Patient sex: M
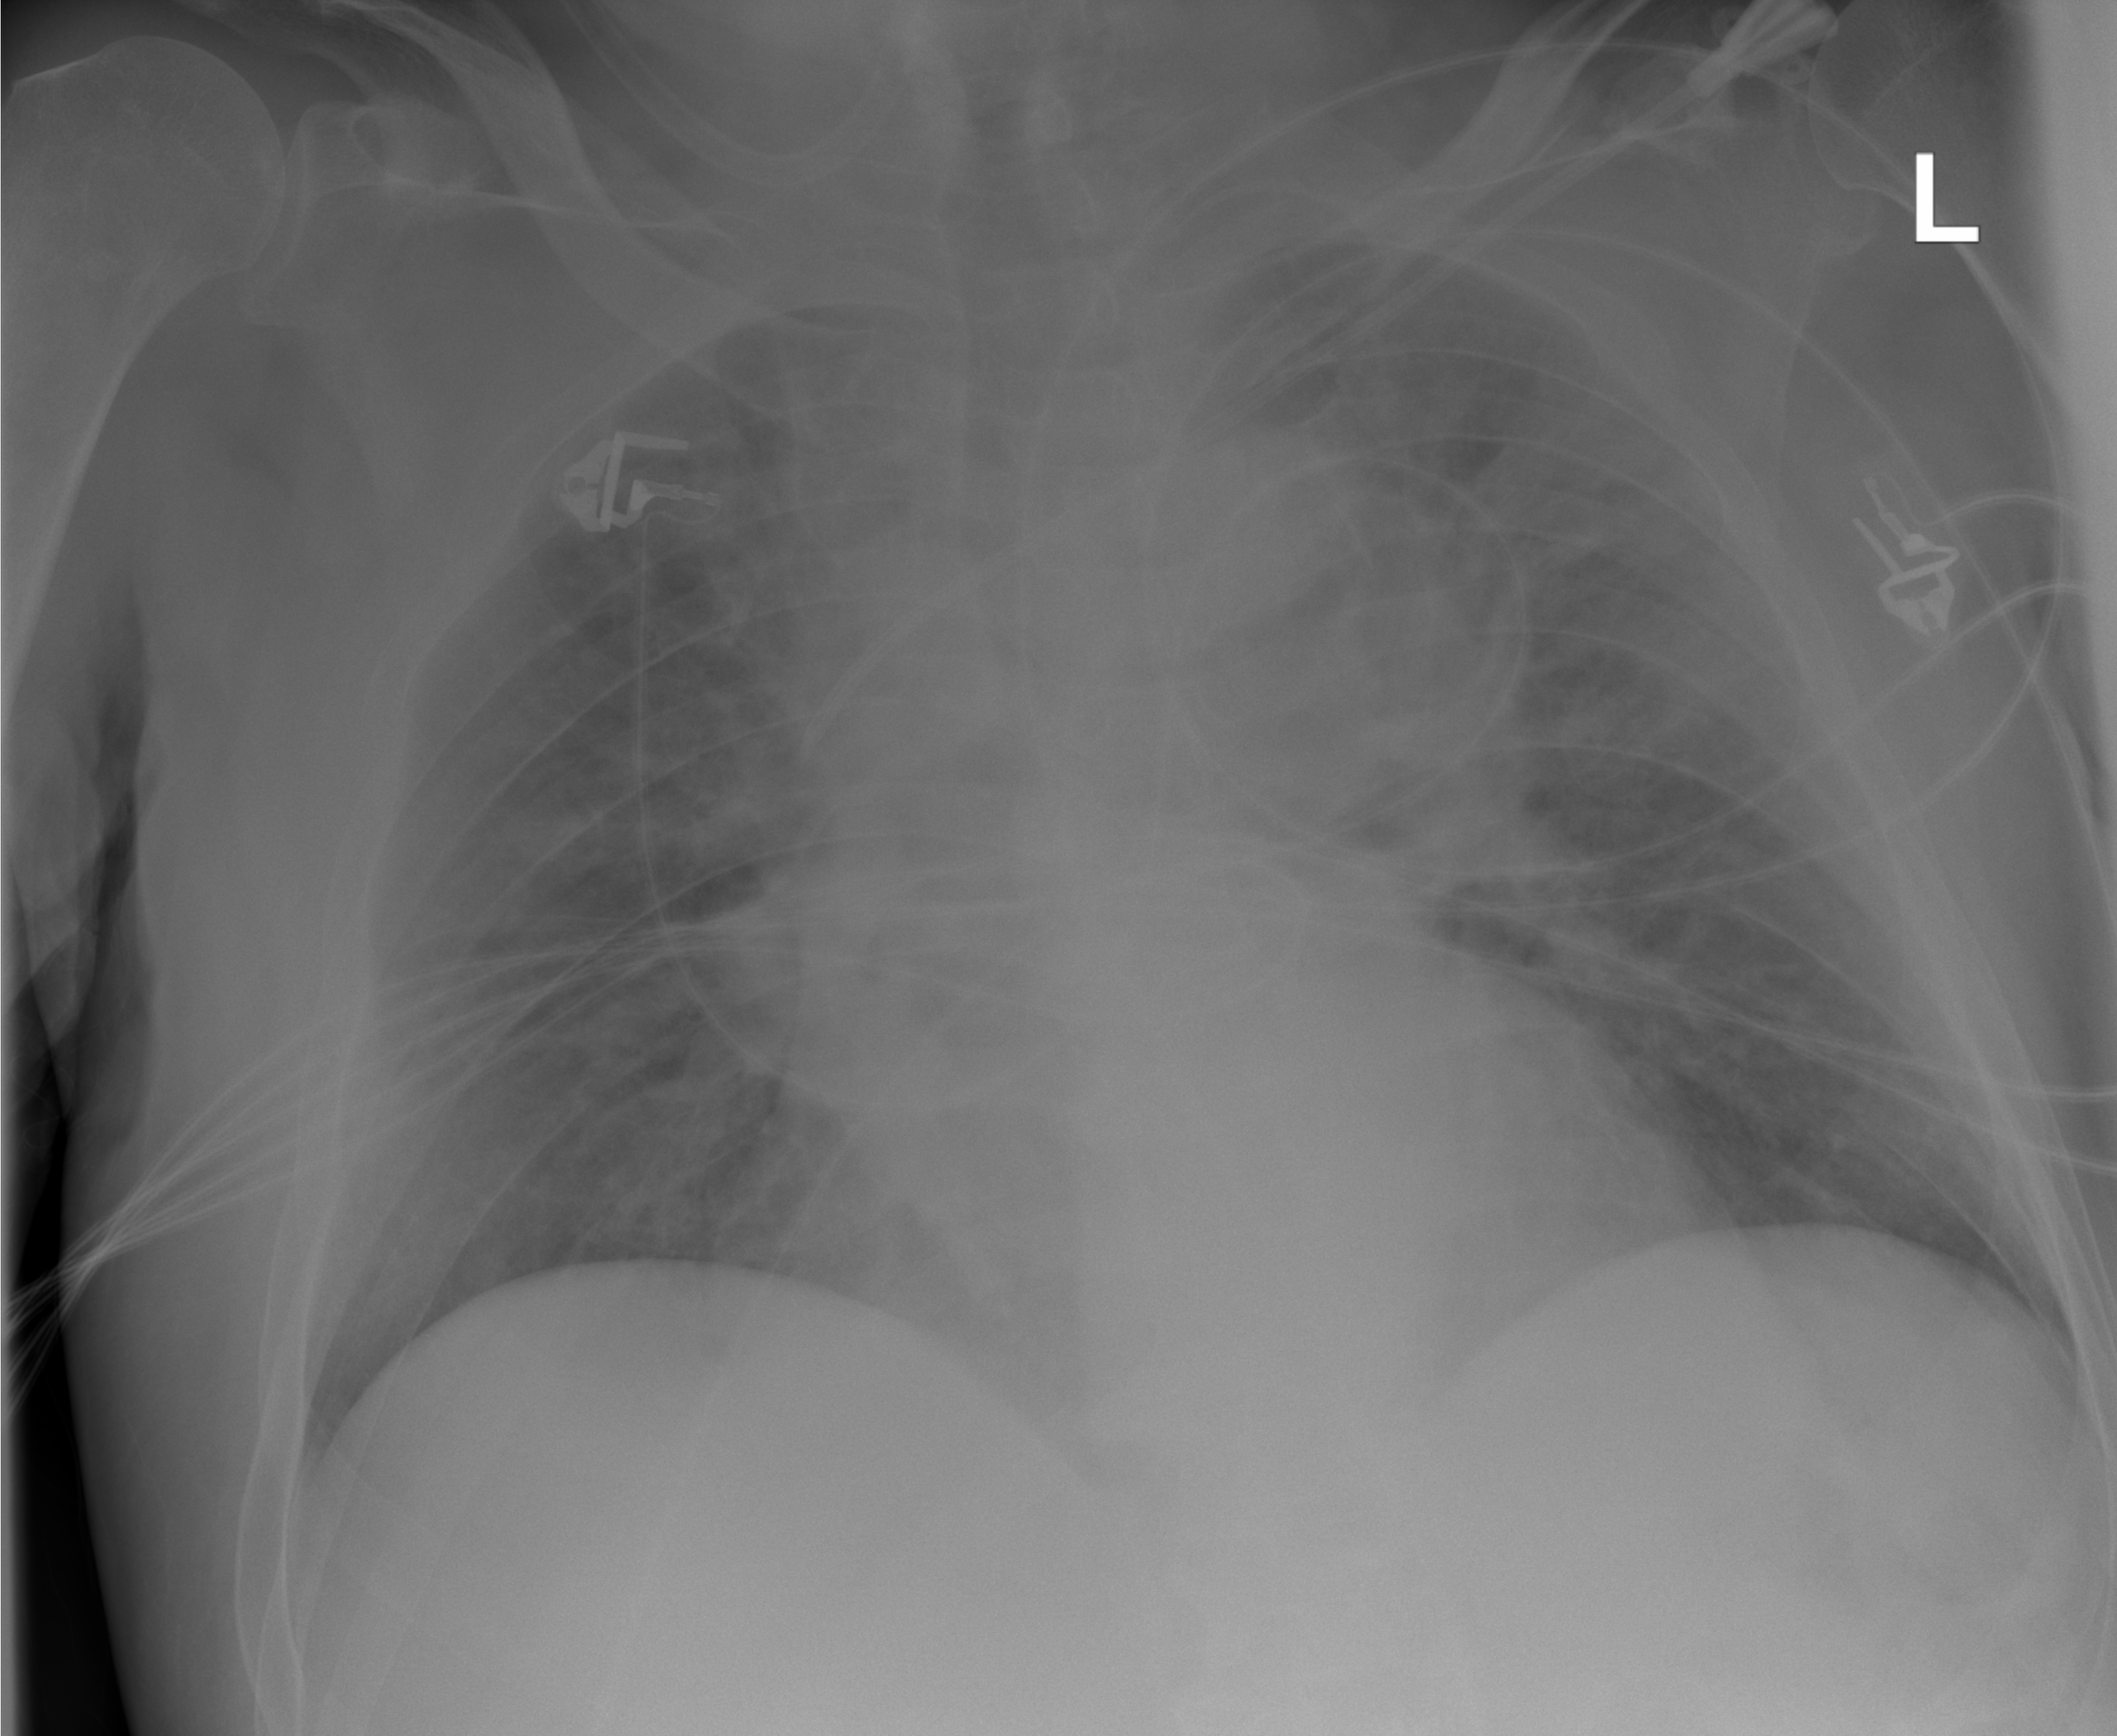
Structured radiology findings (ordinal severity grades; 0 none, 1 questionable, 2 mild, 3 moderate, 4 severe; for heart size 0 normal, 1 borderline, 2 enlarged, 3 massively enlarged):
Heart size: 0
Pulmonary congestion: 2
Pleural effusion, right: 0
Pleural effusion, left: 0
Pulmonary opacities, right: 2
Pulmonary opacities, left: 2
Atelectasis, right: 0
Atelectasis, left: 2